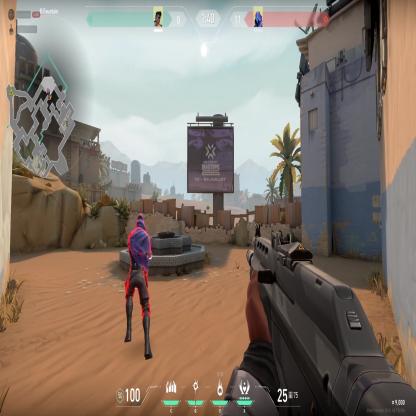
Label: enemy